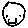
Label: smiley face